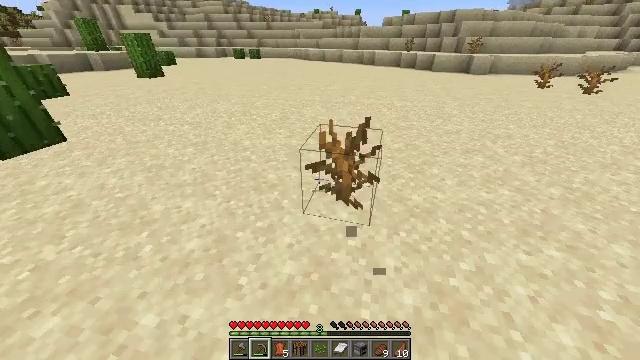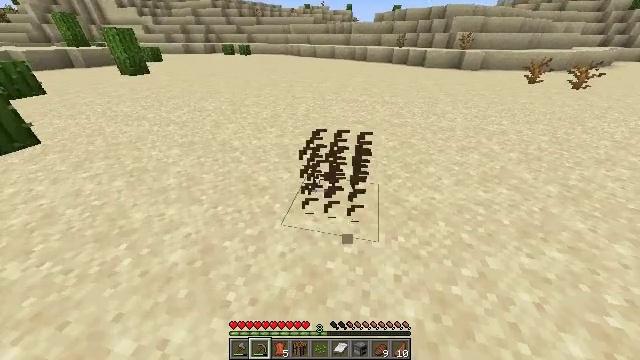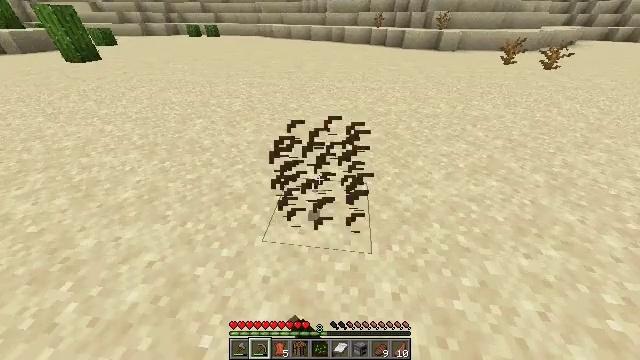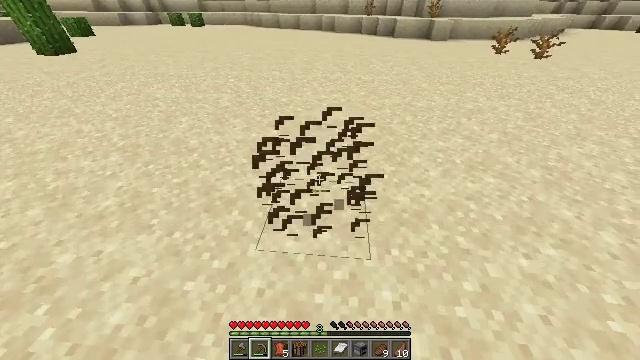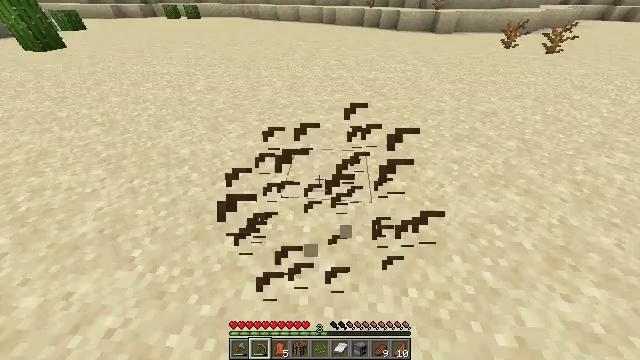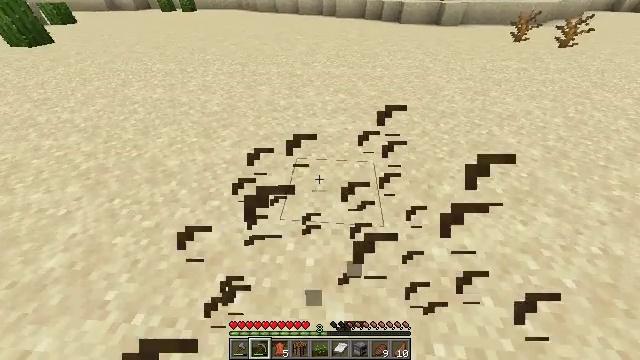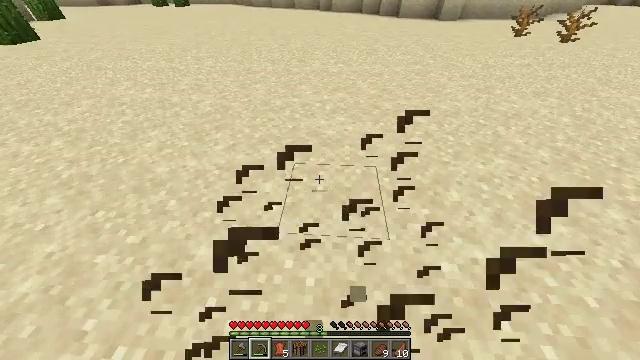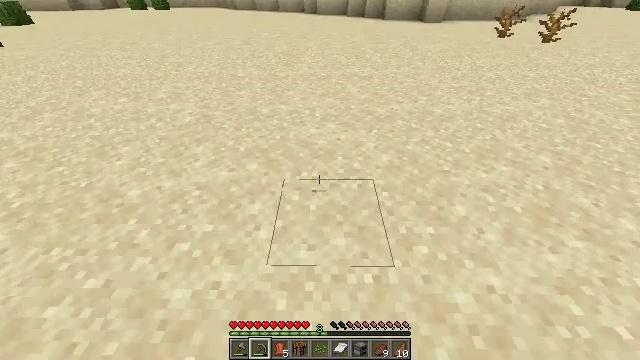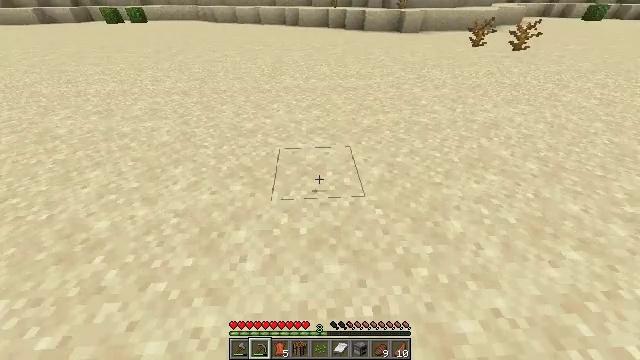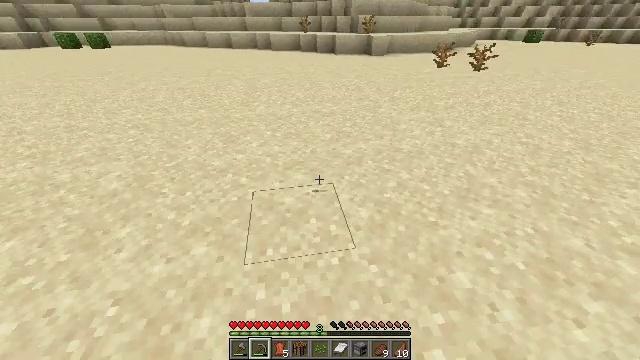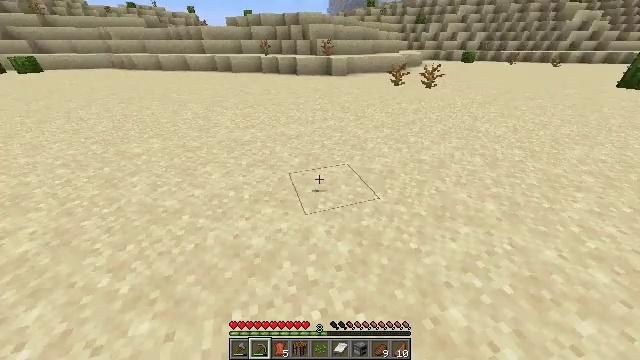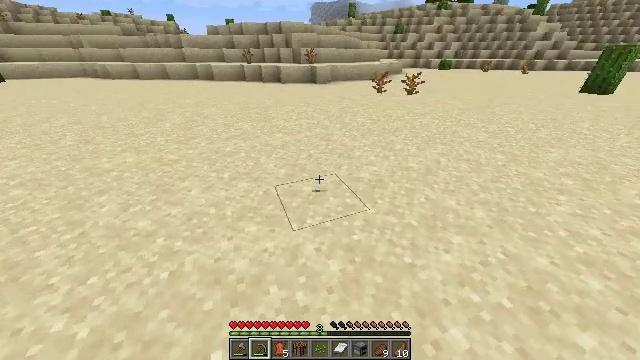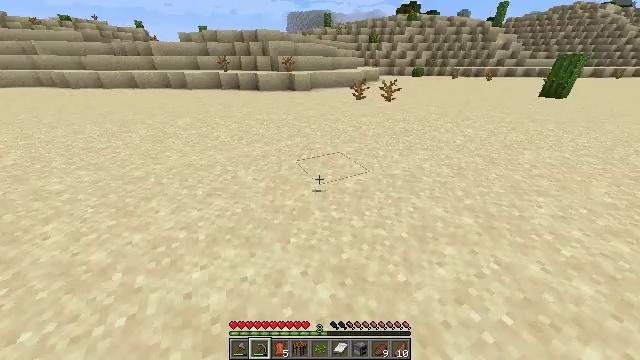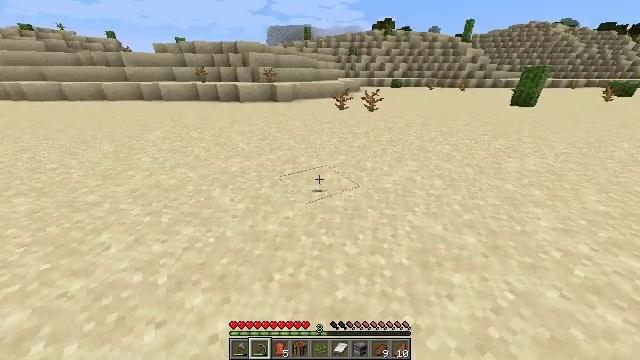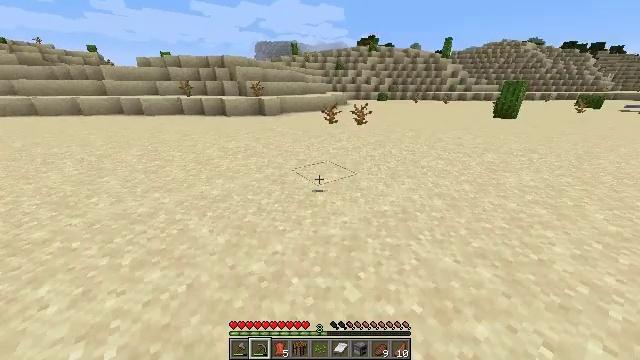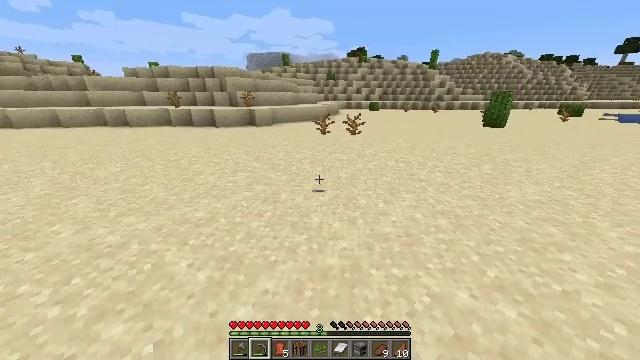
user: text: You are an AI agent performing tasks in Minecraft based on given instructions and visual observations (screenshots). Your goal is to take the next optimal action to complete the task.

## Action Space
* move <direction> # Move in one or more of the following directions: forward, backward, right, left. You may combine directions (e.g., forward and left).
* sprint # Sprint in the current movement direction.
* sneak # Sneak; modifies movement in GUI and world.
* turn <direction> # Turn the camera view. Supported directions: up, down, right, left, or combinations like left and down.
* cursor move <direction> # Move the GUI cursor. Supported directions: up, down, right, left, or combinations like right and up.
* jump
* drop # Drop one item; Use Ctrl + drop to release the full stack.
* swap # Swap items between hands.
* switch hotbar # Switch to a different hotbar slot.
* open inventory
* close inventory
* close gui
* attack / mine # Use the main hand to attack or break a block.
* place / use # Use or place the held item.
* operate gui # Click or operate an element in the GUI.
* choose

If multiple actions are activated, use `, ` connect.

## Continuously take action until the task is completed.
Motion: motion action
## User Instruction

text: Left click to mine the dead bush.
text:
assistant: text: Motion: move forward, sprint, turn right, attack / mine
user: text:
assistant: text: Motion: move forward, sprint, turn right and down, attack / mine
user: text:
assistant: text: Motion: move forward, sprint, turn right and down, attack / mine
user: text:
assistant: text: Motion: move forward, sprint, turn down
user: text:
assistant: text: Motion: move forward, sprint, turn down
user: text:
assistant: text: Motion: move forward, sprint, turn down
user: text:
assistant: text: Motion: move forward, sprint, turn right
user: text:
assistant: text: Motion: move forward, sprint, turn right and up
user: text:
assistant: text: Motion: move forward, sprint, turn right and up
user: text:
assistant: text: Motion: move forward, sprint, turn right and up
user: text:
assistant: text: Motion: move forward, sprint, turn right and up
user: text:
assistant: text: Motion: move forward, sprint, turn right and up
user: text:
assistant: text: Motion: move forward, sprint, turn right and up
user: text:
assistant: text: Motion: move forward, sprint, turn right and up
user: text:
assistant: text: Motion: move forward, sprint, turn right and up
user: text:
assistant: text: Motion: move forward, sprint, turn right and up
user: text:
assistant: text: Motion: move forward, sprint
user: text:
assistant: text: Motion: move forward, sprint
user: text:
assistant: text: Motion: move forward, sprint
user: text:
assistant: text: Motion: move forward, sprint
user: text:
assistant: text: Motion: move forward, sprint
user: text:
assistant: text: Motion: move forward, sprint
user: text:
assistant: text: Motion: move forward, sprint
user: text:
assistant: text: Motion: move forward, sprint
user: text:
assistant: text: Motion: move forward, sprint
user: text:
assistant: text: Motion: move forward, sprint
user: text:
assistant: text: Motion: move forward, sprint
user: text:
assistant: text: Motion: move forward, sprint
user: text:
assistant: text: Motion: move forward, sprint
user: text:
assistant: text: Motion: move forward, sprint